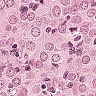
Metastatic tissue present: yes